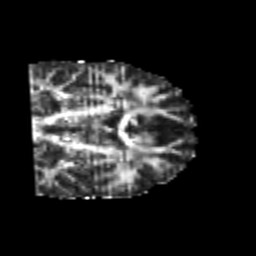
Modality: FA
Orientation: coronal
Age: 24
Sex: male
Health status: healthy
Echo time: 0.074 s